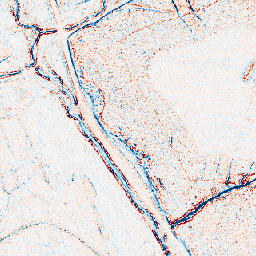
Category: edge_preserving
Decomposition family: bilateral
Decomposition parameters: d: 5
sigma_color: 50
sigma_space: 50
Upsampling method: nearest
Upsampling parameters: scale: 8
Upsampling scale: 8